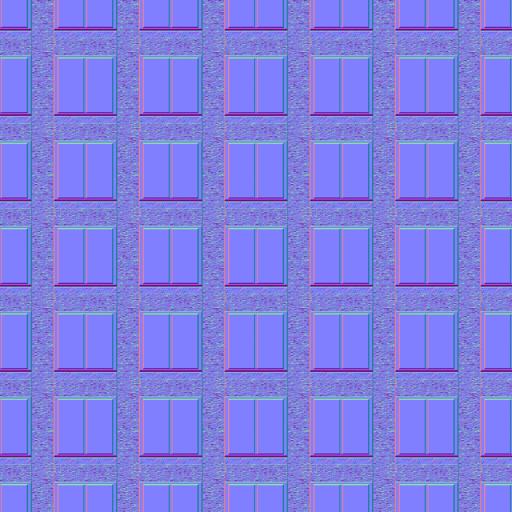
facade skyscraper